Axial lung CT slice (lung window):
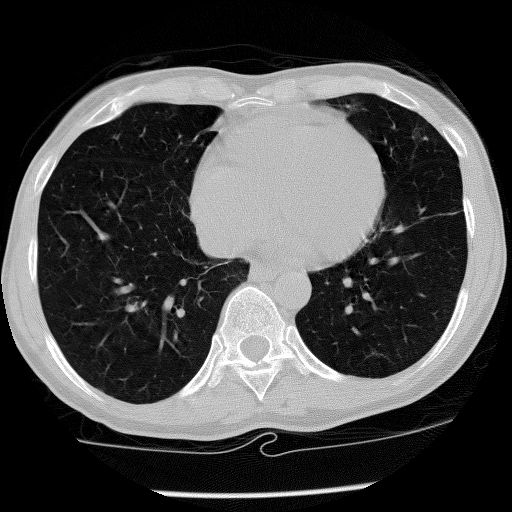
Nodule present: no